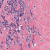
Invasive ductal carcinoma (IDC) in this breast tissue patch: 1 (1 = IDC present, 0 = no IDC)